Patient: sex M, age 21
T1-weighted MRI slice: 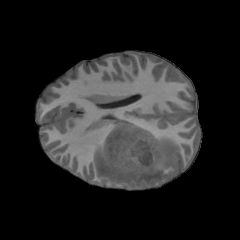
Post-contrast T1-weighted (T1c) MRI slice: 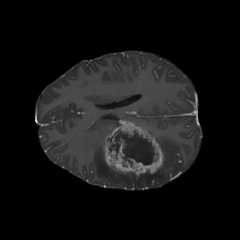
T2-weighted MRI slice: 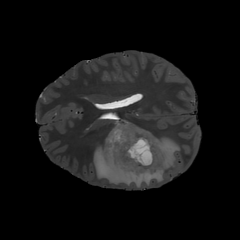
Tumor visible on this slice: yes
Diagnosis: Glioblastoma, IDH-wildtype
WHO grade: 4